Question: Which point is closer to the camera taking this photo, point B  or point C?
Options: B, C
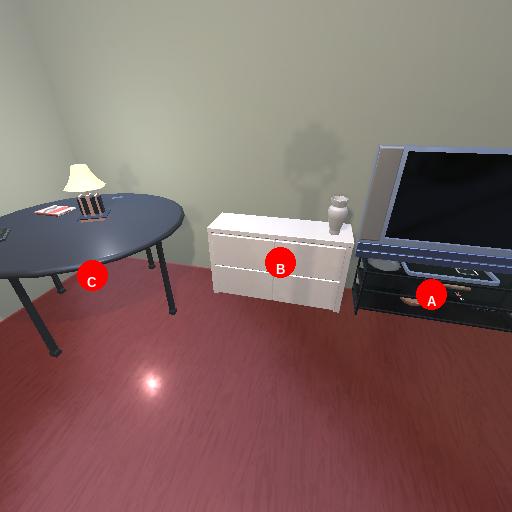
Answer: B